Question: I have a large text file that has a lot of console output. I am interested in all of the outputs that look like this (Output and Loss of Load):

The text file could have several of these paragraphs of interest distributed. What is the most Pythonic Regex to capture these values.
I may be trying to push the Regex here; but let's say, if there is a ######PROJECT Name: ABCD###### before each such table, but not immediately before, would it be possible to capture the project name too?
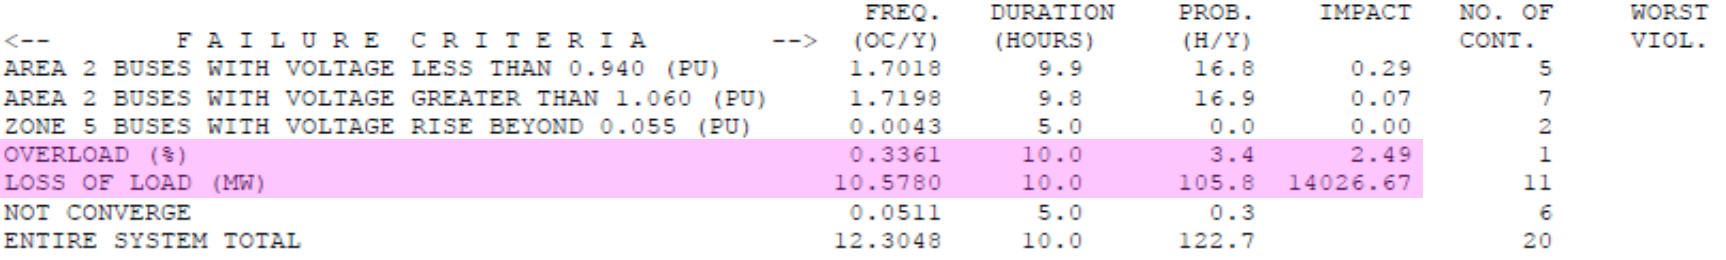
Answer: Try this regex:
'''
\#\#\#\#\#\#PROJECT\s+Name:\s+(?P<PROJECT_NAME>.+?)\#\#\#\#\#\#
.+?
(?P<OVERLOAD>OVERLOAD\(%\)(?:\s+\d+\.\d+){4}).+?
(?P<LOSS_OF_LOAD>LOSS\s+OF\s+LOAD\s+\(M\)(?:\s+\d+\.\d+){4})
'''
### Modifiers
'''
sxg
'''
### Demo
<URL>